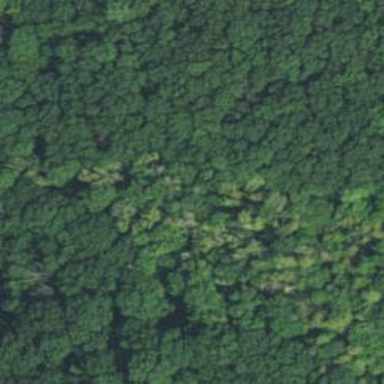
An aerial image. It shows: Mixed leaf woodland.